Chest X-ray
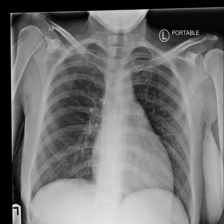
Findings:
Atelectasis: negative
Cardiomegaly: negative
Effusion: negative
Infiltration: positive
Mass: negative
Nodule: negative
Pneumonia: negative
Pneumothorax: negative
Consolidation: negative
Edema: negative
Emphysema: negative
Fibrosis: negative
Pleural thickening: negative
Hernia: negative